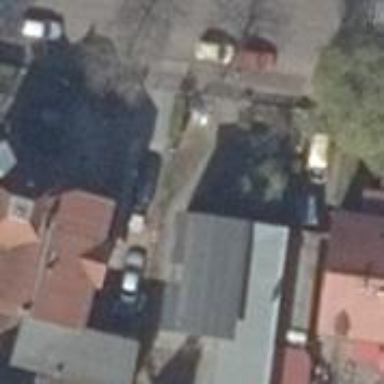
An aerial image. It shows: Residential building.